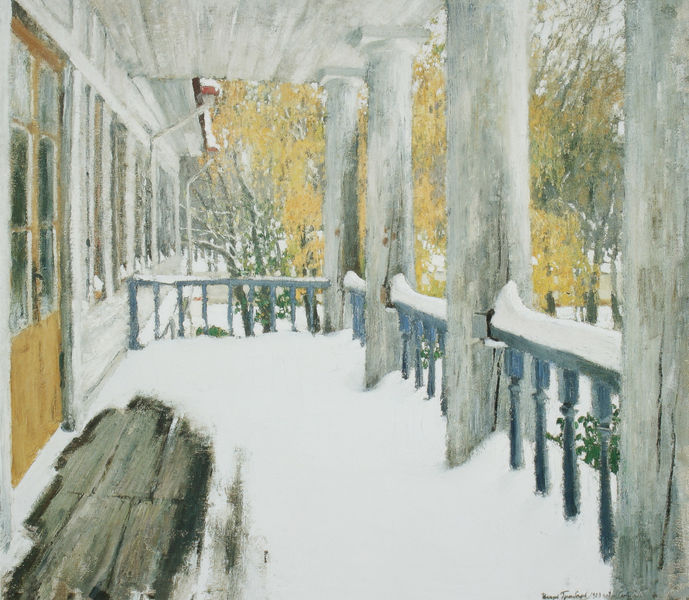
Titel: Septemberschnee
Künstler: Igor' Grabar'
Standort: Moskau
Institution: Tretjakov Galerie
Schlagwörter: baum, blau, weiß, bäume, gelb, fenster, holz, säulen, terasse, tür, dach, haus, schnee, zaun, signatur, natur, gitter, wald, garten, balkon, winter, planken, geländer, veranda, balustrade, halz, abtrennung, waqld